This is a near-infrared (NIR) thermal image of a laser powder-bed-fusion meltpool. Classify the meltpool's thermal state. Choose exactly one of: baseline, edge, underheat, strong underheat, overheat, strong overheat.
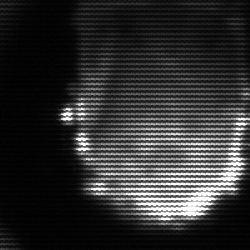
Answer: baseline